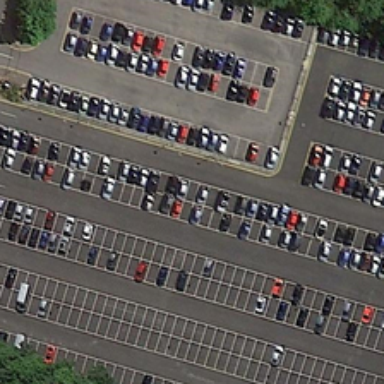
This is a very, very big parking lot .